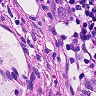
Metastatic tissue present: no